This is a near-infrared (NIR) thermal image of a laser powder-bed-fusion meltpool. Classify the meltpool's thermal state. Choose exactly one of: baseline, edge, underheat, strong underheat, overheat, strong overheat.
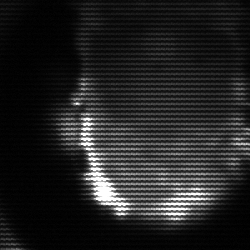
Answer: baseline